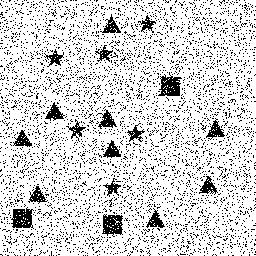
Squares: 3
Triangles: 9
Stars: 6
Total shapes: 18